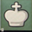
Piece: wK